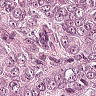
Metastatic tissue present: yes